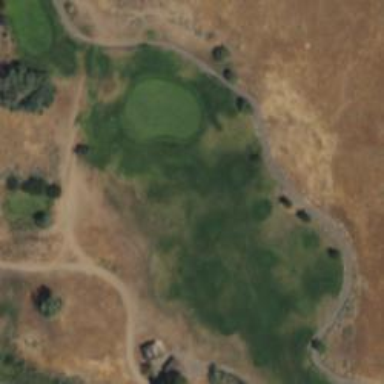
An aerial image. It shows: View of golf hole.